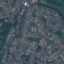
Land use / land cover class: Residential